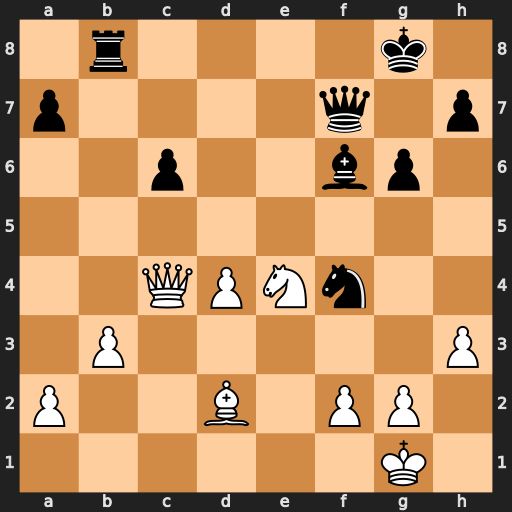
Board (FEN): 1r4k1/p4q1p/2p2bp1/8/2QPNn2/1P5P/P2B1PP1/6K1
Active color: w
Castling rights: -
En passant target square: -
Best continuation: Nxf6+ Kg7 Qxf7+